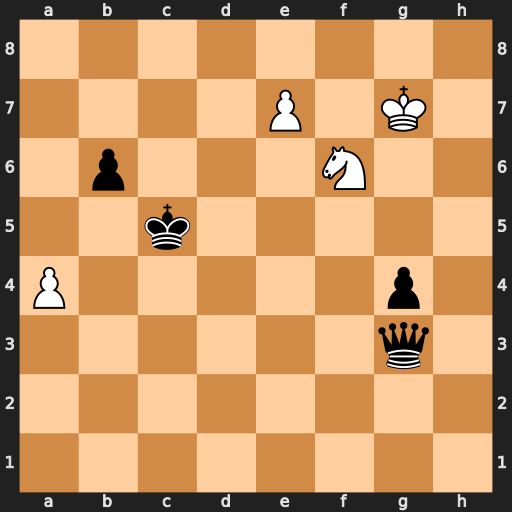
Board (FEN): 8/4P1K1/1p3N2/2k5/P5p1/6q1/8/8
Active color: w
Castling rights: -
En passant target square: -
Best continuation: Ne4+ Kb4 Nxg3